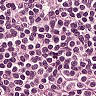
Metastatic tissue present: no